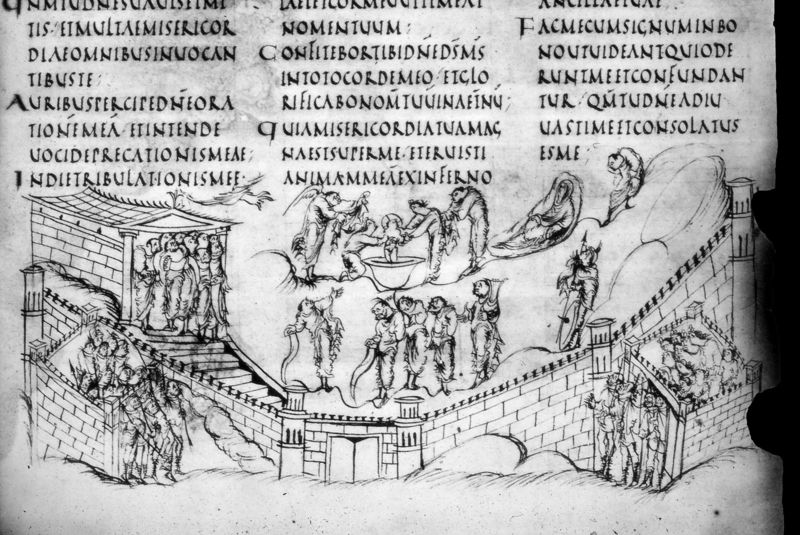
Titel: Utrecht Psalter
Standort: Herkunftsort: Reims (EU - F)
Institution: Utrecht, Universitätsbibliothek
Schlagwörter: flügel, gott, himmel, kampf, vogel, menschen, männer, säule, zeichnung, haus, zaun, alt, gericht, richter, geschichte, stein, kelch, kind, brunnen, turm, engel, schrift, mauer, figuren, treppe, soldaten, karikatur, liegend, tor, zinnen, waschen, buch, burg, türme, druck, illustration, schwarzweiß, text, volk, räume, chinesisch, gemäuer, römer, heiligenschein, jesus, hölle, mittelalter, tempel, taufe, handschrift, dämonen, latein, taufbecken, weihwasser, himmer, weihe, buchmalerei, folter, codex, belagerung, bewachen, latain, misericordia, toor, weihbecken, codice